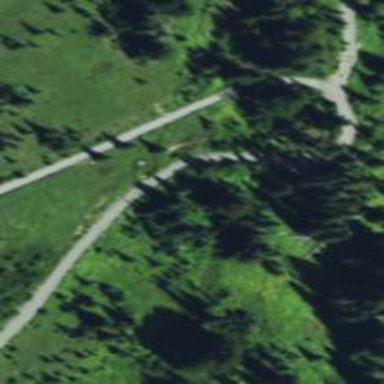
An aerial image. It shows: Asphalt path with excellent trail visibility.